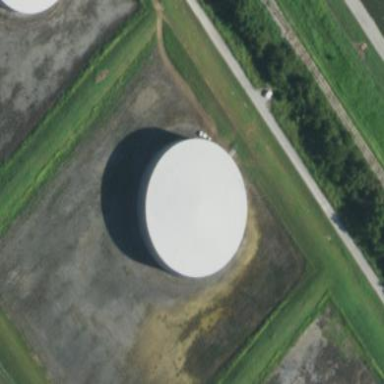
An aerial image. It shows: Storage tank that is man-made.